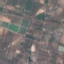
Land use / land cover class: PermanentCrop